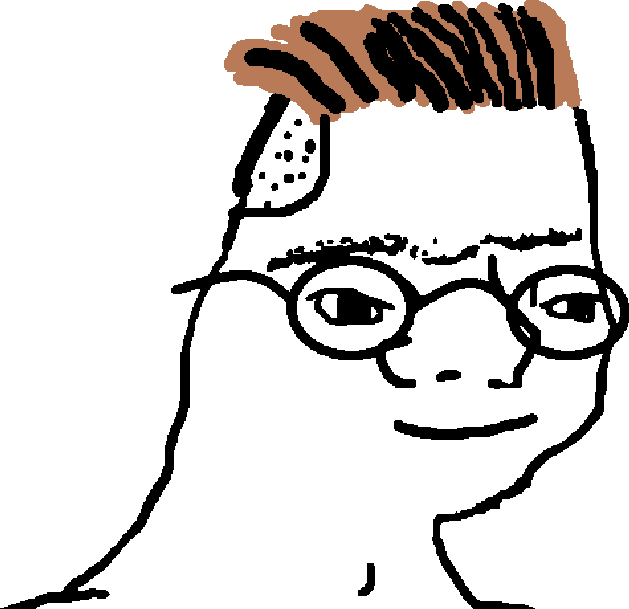
Label: 5_Zoomer